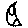
Label: moon